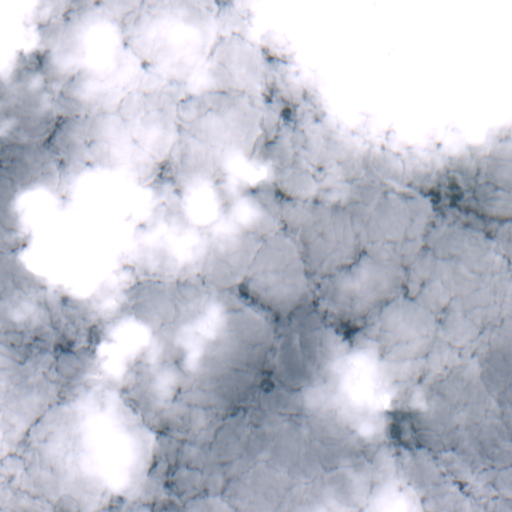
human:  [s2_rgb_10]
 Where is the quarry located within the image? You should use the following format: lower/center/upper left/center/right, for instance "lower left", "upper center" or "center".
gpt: The quarry is located in the lower left of the image.
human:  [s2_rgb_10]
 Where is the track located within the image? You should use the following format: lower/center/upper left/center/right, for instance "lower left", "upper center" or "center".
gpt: There is no track in the image.